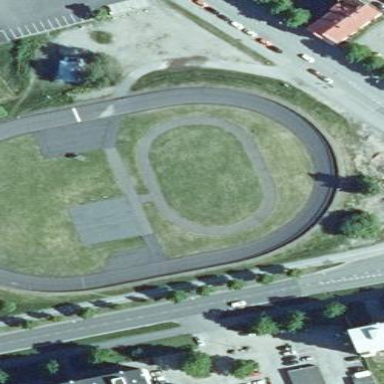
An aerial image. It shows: Cycling track located on leisure land.